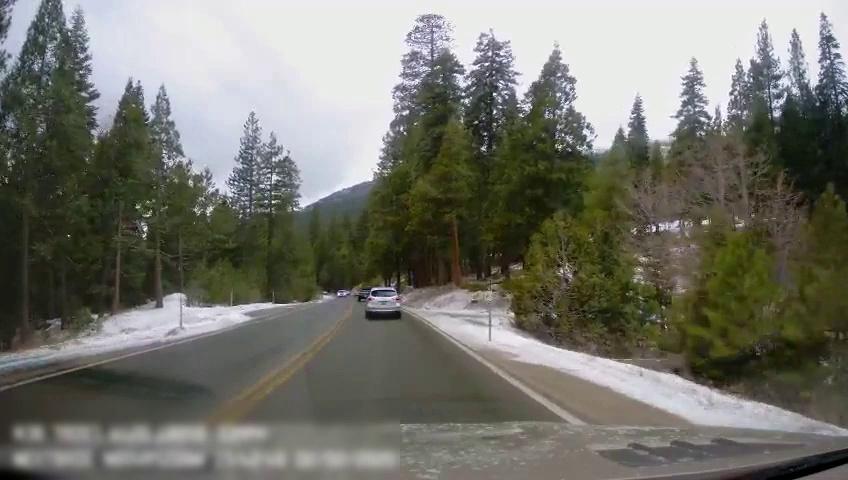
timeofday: Day
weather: Cloudy
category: Drivable Space
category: Vehicles | Truck
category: Vehicles | Car
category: Lanes | Current Lane
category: Lanes | Current Lane
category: Lanes | Opposite Lane
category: Lanes | Opposite Lane